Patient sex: M
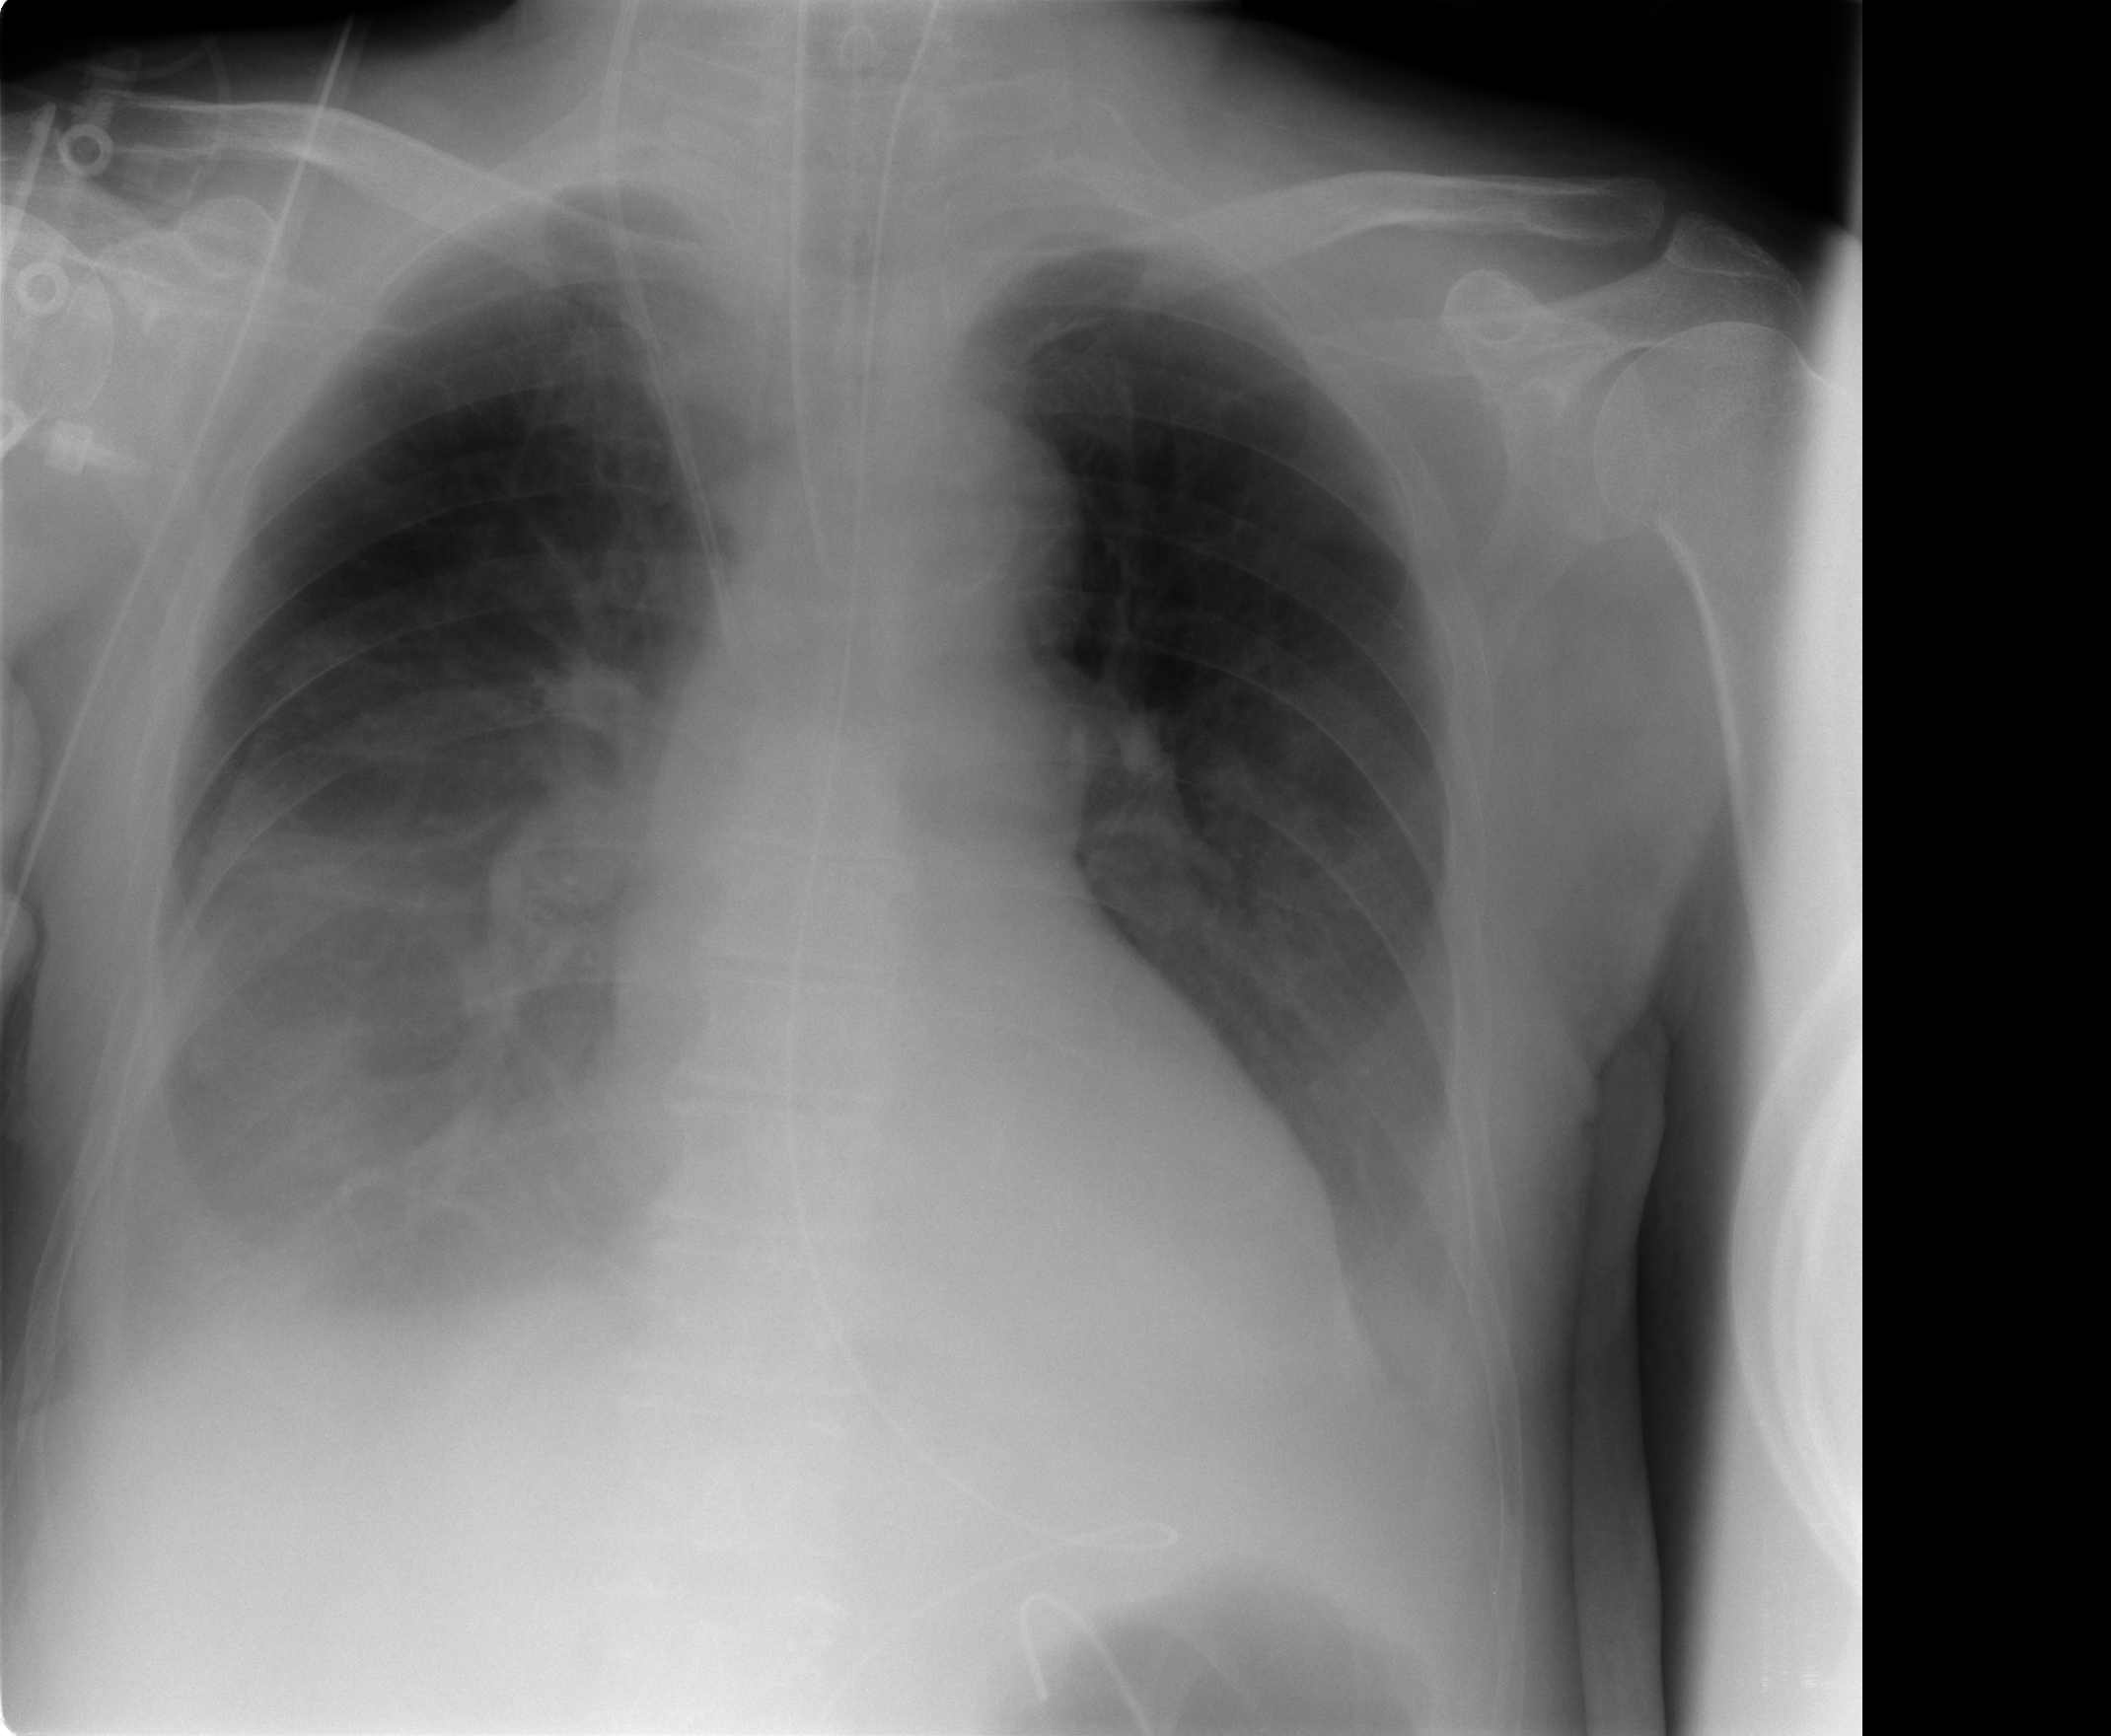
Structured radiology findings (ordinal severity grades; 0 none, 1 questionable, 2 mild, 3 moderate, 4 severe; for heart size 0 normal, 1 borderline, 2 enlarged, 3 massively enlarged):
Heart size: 0
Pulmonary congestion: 0
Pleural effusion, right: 2
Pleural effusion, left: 2
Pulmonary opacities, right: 2
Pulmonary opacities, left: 0
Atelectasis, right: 2
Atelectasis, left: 2